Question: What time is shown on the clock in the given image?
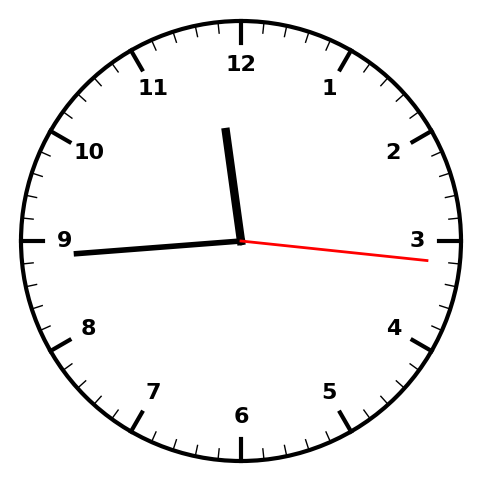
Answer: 11:44:16